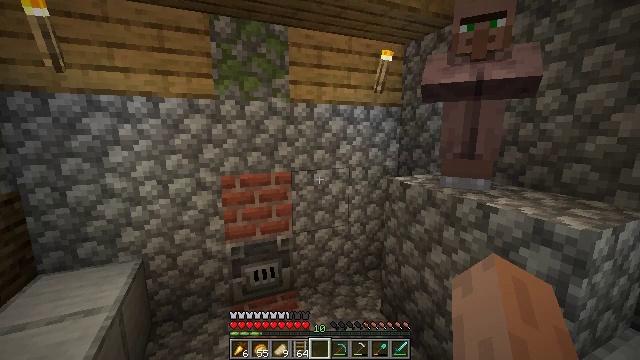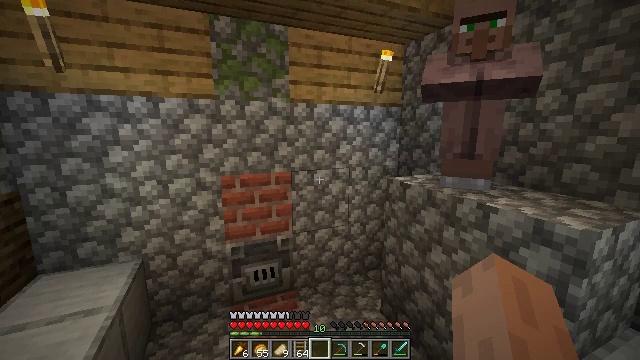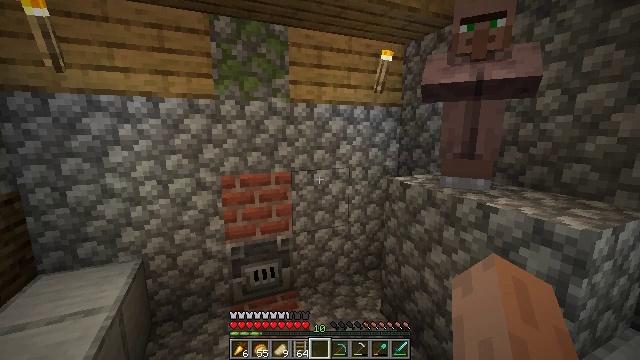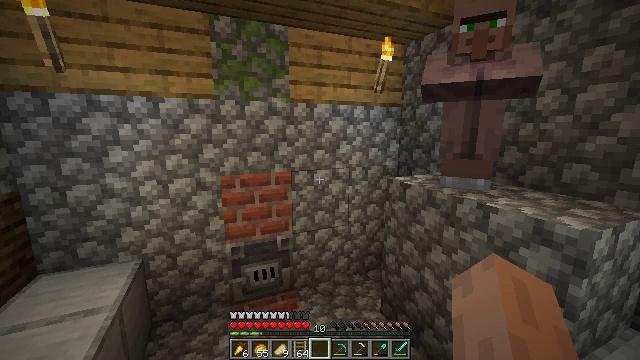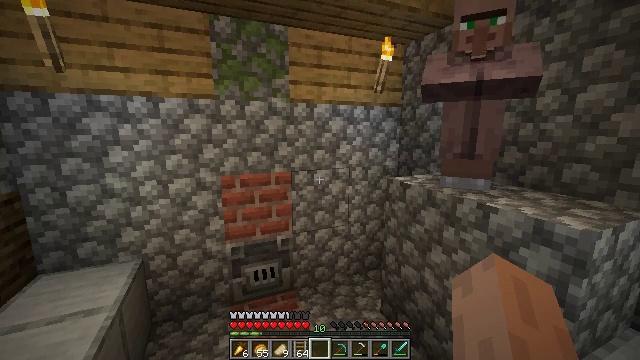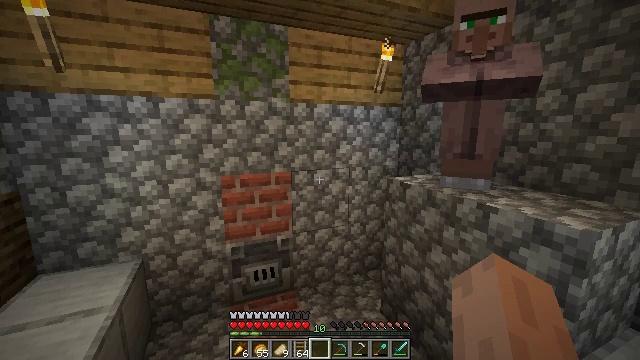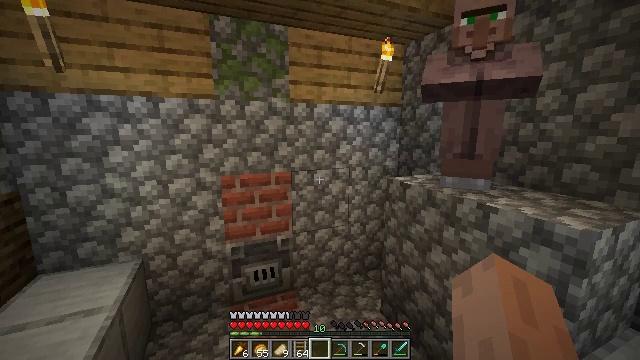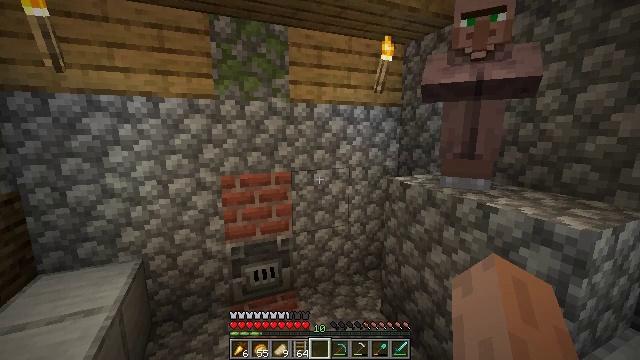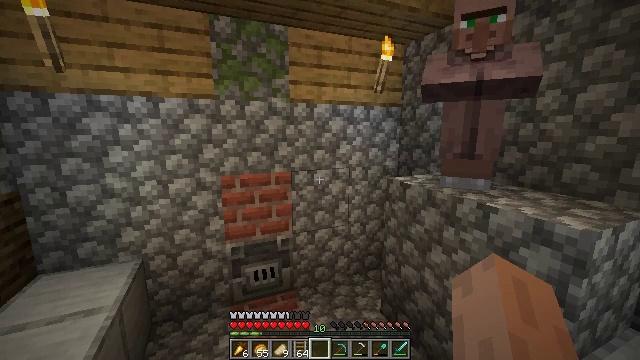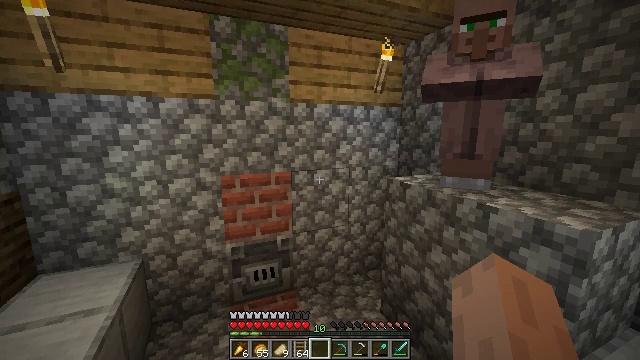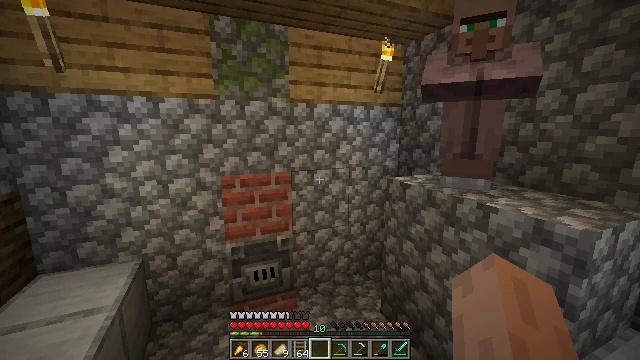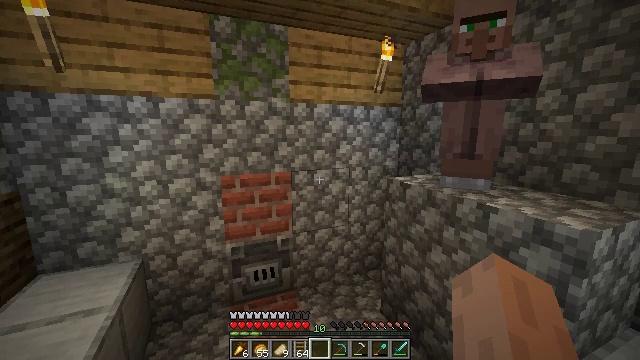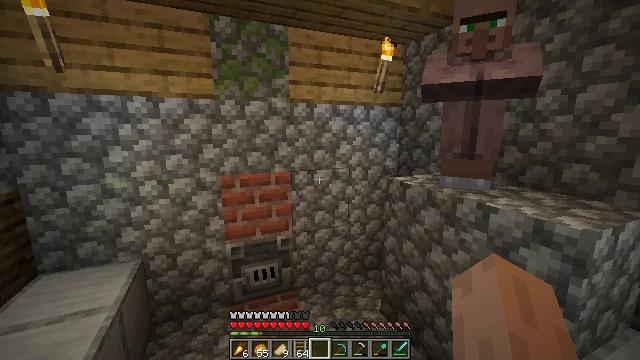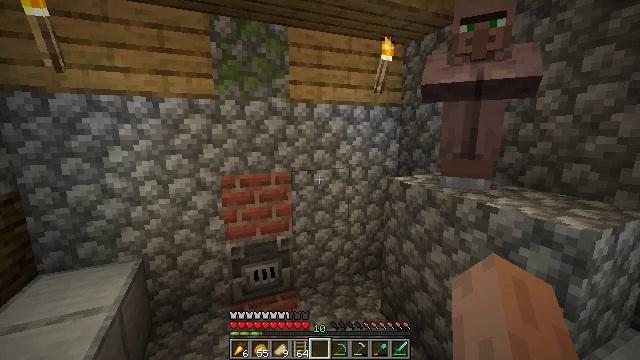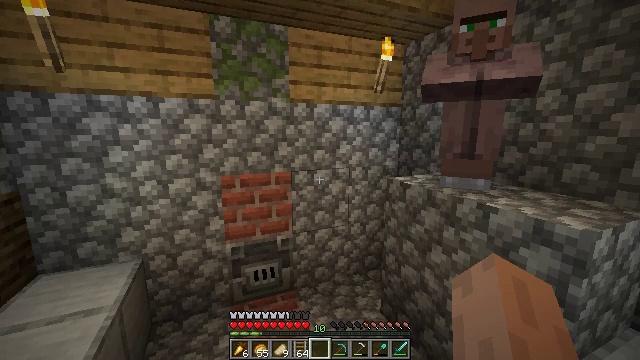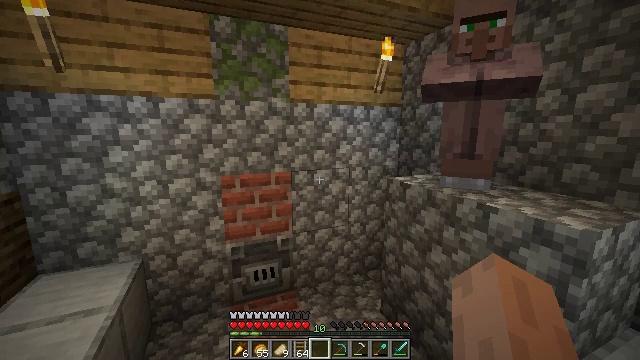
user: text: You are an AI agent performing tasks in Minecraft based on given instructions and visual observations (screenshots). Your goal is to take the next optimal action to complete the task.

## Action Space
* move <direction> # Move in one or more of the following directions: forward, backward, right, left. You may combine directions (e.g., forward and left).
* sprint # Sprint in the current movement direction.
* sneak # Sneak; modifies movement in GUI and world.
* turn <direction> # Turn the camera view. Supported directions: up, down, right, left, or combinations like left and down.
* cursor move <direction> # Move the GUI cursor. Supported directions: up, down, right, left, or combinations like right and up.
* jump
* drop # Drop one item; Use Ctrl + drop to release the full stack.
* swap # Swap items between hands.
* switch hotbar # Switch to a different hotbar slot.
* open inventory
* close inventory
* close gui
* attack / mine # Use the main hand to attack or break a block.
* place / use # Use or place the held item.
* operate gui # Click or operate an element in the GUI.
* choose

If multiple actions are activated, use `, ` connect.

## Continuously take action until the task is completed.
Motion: motion action
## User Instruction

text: Gather bricks by attacking them.
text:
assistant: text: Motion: no_op
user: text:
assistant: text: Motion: no_op
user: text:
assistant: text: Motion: no_op
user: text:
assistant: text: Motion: no_op
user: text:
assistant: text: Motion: no_op
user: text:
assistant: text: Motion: no_op
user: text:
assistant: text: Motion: no_op
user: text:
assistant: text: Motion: no_op
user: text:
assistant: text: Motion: no_op
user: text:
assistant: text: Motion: no_op
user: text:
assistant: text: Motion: no_op
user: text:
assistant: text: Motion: no_op
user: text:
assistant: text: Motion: no_op
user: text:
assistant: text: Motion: no_op
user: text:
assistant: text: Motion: no_op
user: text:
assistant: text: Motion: no_op
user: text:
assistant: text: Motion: no_op
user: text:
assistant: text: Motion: no_op
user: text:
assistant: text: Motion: no_op
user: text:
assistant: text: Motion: no_op
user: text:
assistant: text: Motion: no_op
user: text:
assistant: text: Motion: no_op
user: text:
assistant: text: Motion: no_op
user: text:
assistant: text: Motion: no_op
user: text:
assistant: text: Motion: no_op
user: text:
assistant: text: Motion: no_op
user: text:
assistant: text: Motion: no_op
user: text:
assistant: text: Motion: no_op
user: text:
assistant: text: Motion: no_op
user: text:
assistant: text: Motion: no_op